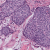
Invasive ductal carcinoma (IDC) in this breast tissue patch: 1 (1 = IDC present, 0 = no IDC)